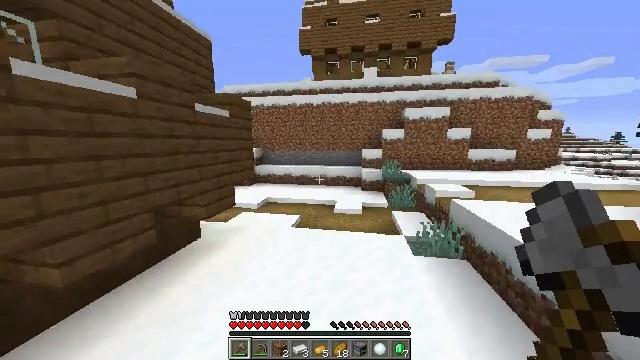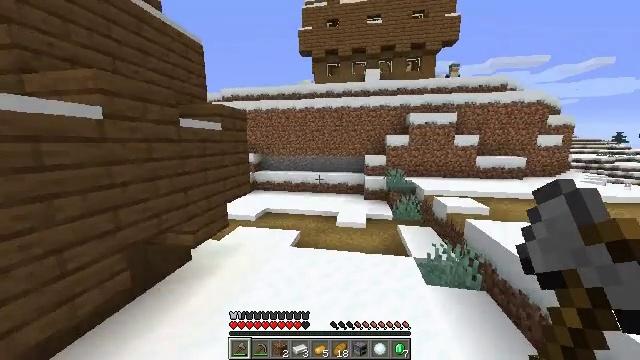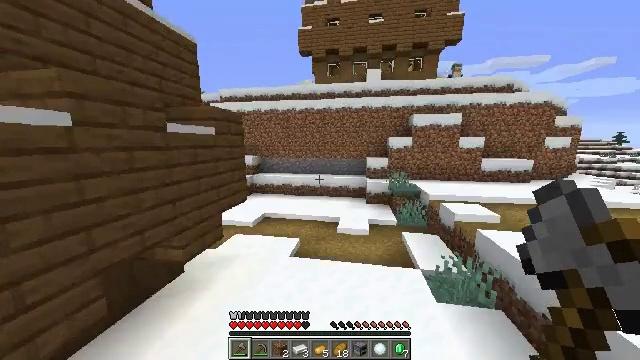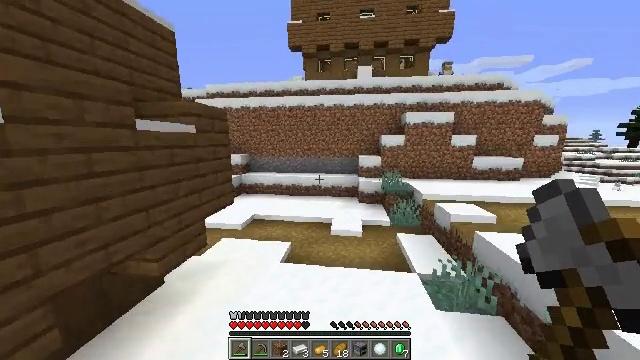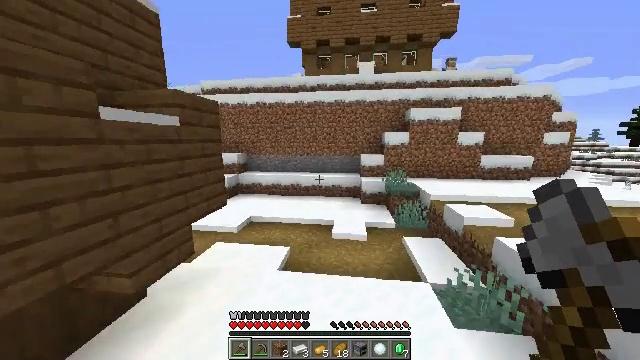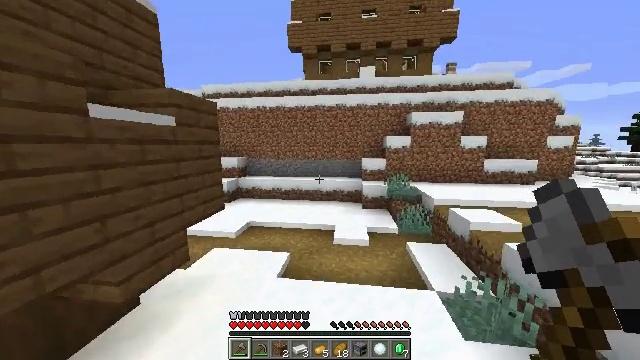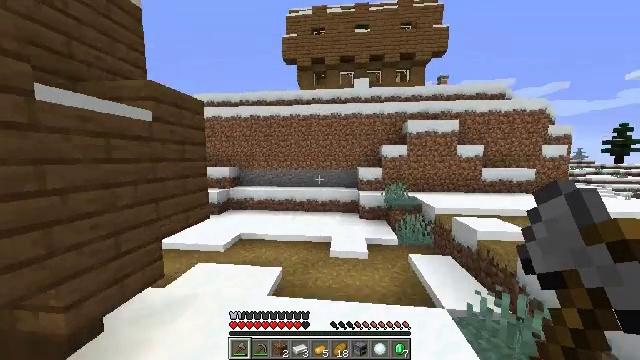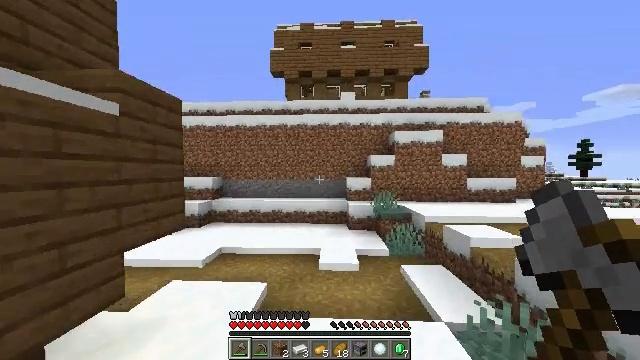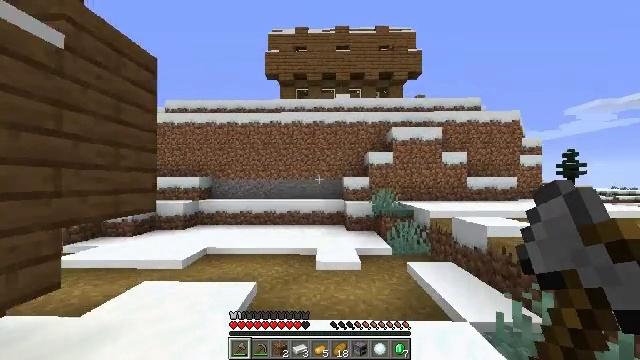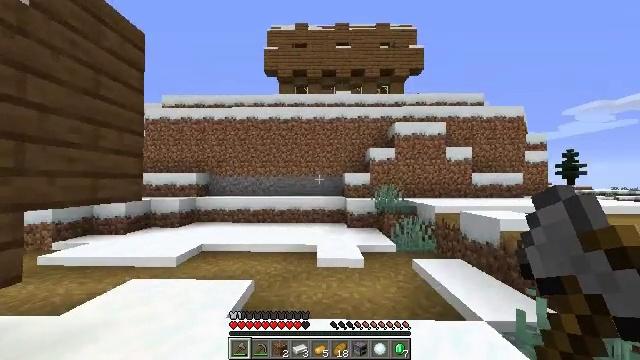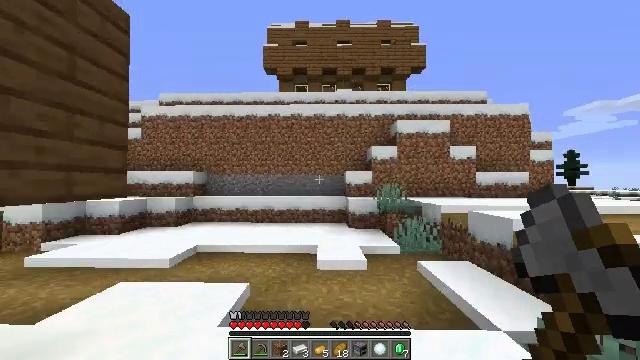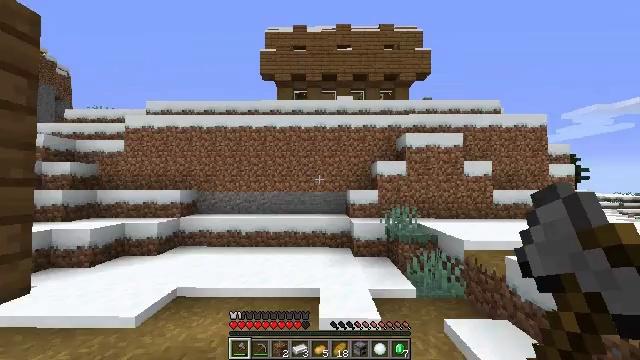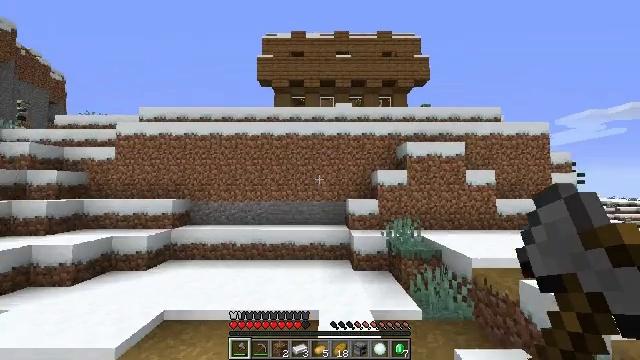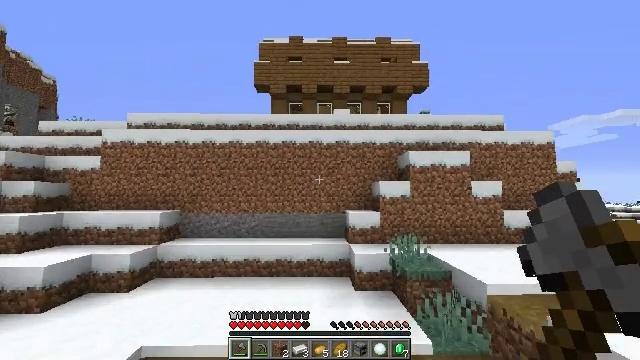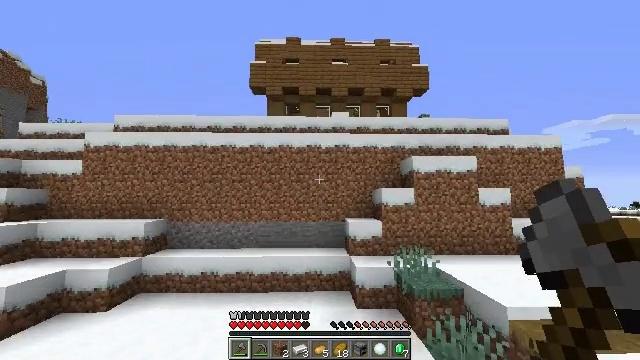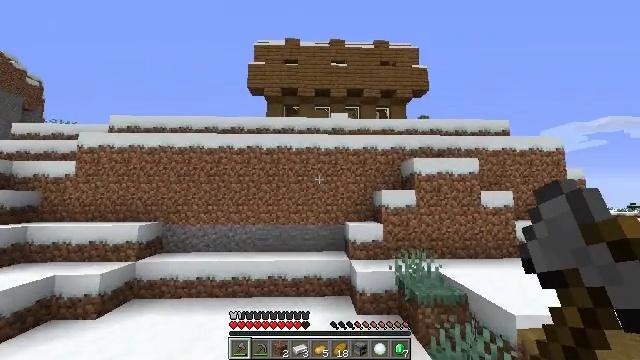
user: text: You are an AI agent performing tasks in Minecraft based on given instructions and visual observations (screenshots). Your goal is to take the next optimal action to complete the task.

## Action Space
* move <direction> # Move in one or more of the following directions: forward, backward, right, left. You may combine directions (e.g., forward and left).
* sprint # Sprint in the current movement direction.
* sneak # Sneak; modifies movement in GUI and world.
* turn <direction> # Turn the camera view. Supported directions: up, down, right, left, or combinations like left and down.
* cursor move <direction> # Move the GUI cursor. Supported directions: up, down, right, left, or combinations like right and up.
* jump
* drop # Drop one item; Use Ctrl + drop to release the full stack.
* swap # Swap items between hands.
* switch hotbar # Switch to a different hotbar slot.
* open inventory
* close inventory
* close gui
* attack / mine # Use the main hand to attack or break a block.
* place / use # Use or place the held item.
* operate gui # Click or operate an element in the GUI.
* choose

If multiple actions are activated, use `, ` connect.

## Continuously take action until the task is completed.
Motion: motion action
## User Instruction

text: Collect stripped spruce wood from the structure.
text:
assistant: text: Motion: move forward, sprint, jump
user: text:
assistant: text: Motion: move forward, sprint, jump
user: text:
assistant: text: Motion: move forward, sprint, turn right, jump
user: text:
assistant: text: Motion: move forward, sprint, jump
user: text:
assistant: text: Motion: move forward, sprint, turn up, jump
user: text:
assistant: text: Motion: move forward, sprint, turn right and up, jump
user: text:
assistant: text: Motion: move forward, sprint, turn right and up, jump
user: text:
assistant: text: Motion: move forward, sprint, turn right and up, jump
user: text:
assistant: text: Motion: move forward, sprint, jump
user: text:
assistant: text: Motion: move forward, sprint, jump
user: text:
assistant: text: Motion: move forward, sprint, jump
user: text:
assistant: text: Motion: move forward, sprint, turn up, jump
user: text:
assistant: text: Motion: move forward, sprint, turn up, jump
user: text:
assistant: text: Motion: move forward, sprint, jump
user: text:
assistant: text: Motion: move forward, sprint, jump
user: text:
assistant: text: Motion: move forward, sprint, jump
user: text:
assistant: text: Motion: move forward, sprint, jump
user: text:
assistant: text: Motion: move forward, sprint, jump
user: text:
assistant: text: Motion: move forward, sprint, turn right, jump
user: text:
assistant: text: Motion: move forward, sprint, turn right, jump
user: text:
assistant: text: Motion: move forward, sprint, jump
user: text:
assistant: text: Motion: move forward, sprint, turn right, jump
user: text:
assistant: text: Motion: move forward, sprint, turn right, jump
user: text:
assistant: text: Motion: move forward, sprint, turn right and down, jump
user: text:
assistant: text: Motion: move forward, sprint, turn right, jump
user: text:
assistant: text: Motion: move forward, sprint, turn right, jump
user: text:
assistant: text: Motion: move forward, sprint, jump
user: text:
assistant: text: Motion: move forward, sprint, jump
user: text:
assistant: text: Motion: move forward, sprint, jump
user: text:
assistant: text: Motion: move forward, sprint, jump